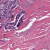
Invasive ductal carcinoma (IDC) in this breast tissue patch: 0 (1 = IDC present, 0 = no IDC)